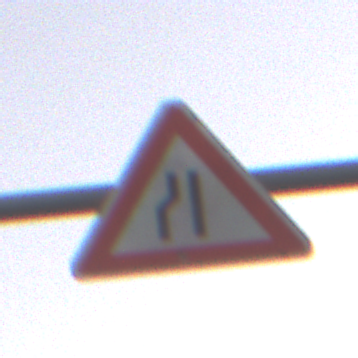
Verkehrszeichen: EinseitigVerengteFahrbahnLinks
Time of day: SunriseSunset
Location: Outdoor (Nature)
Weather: Clear
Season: NotSpecified
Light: Natural